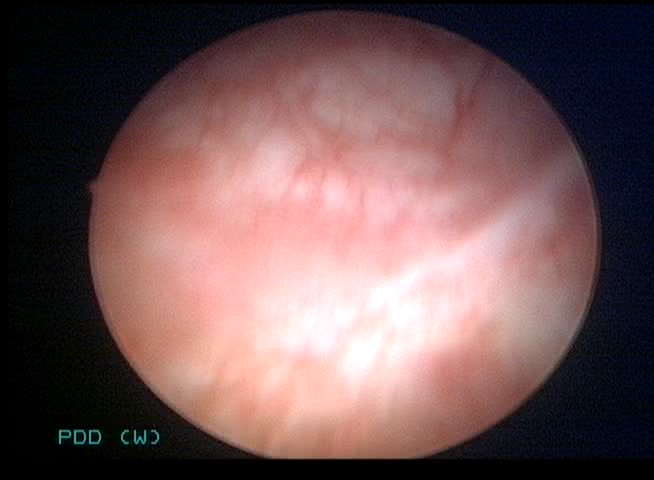
Modality: WLC
Class: Normal mucosa
Bladder cancer association: No